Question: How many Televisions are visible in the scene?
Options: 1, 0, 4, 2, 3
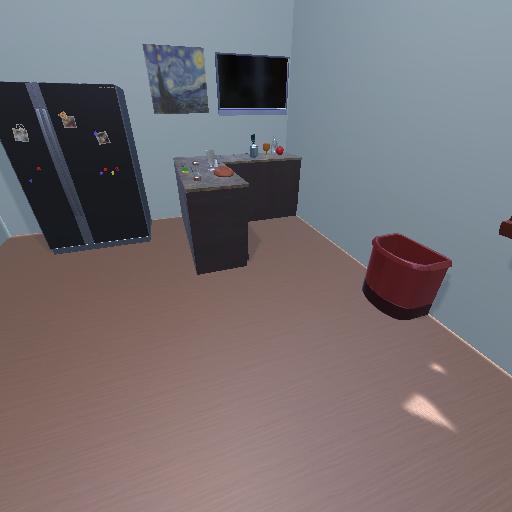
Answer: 1